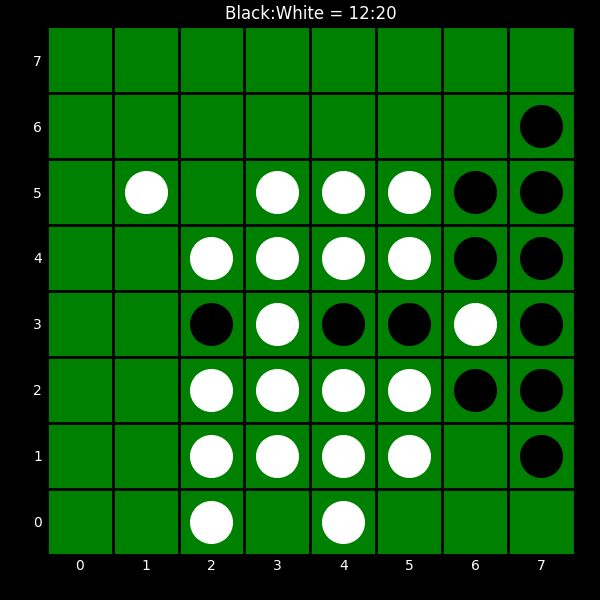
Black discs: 12
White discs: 20